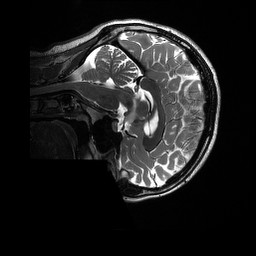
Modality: T2w
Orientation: sagittal
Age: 21
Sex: female